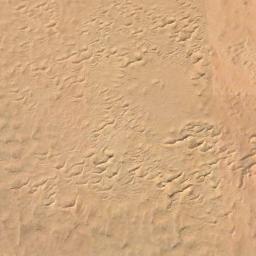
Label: desert